Aerial crown-view tile of a tropical tree (Barro Colorado Island, Panama), acquired 20250317:
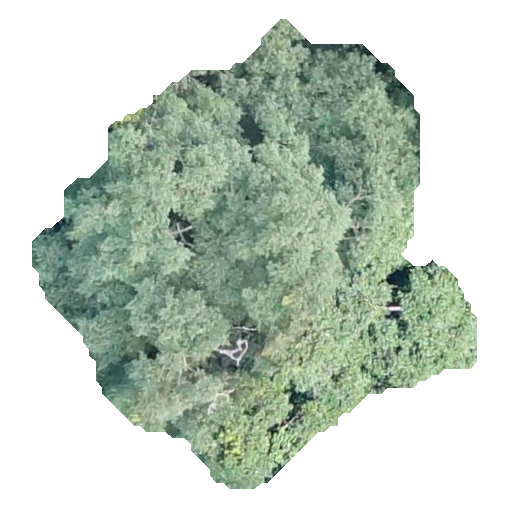
Species: Chrysophyllum cainito
GBIF accepted scientific name: Chrysophyllum cainito
Crown area: 189.911 m²